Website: bh-photo
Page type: cart
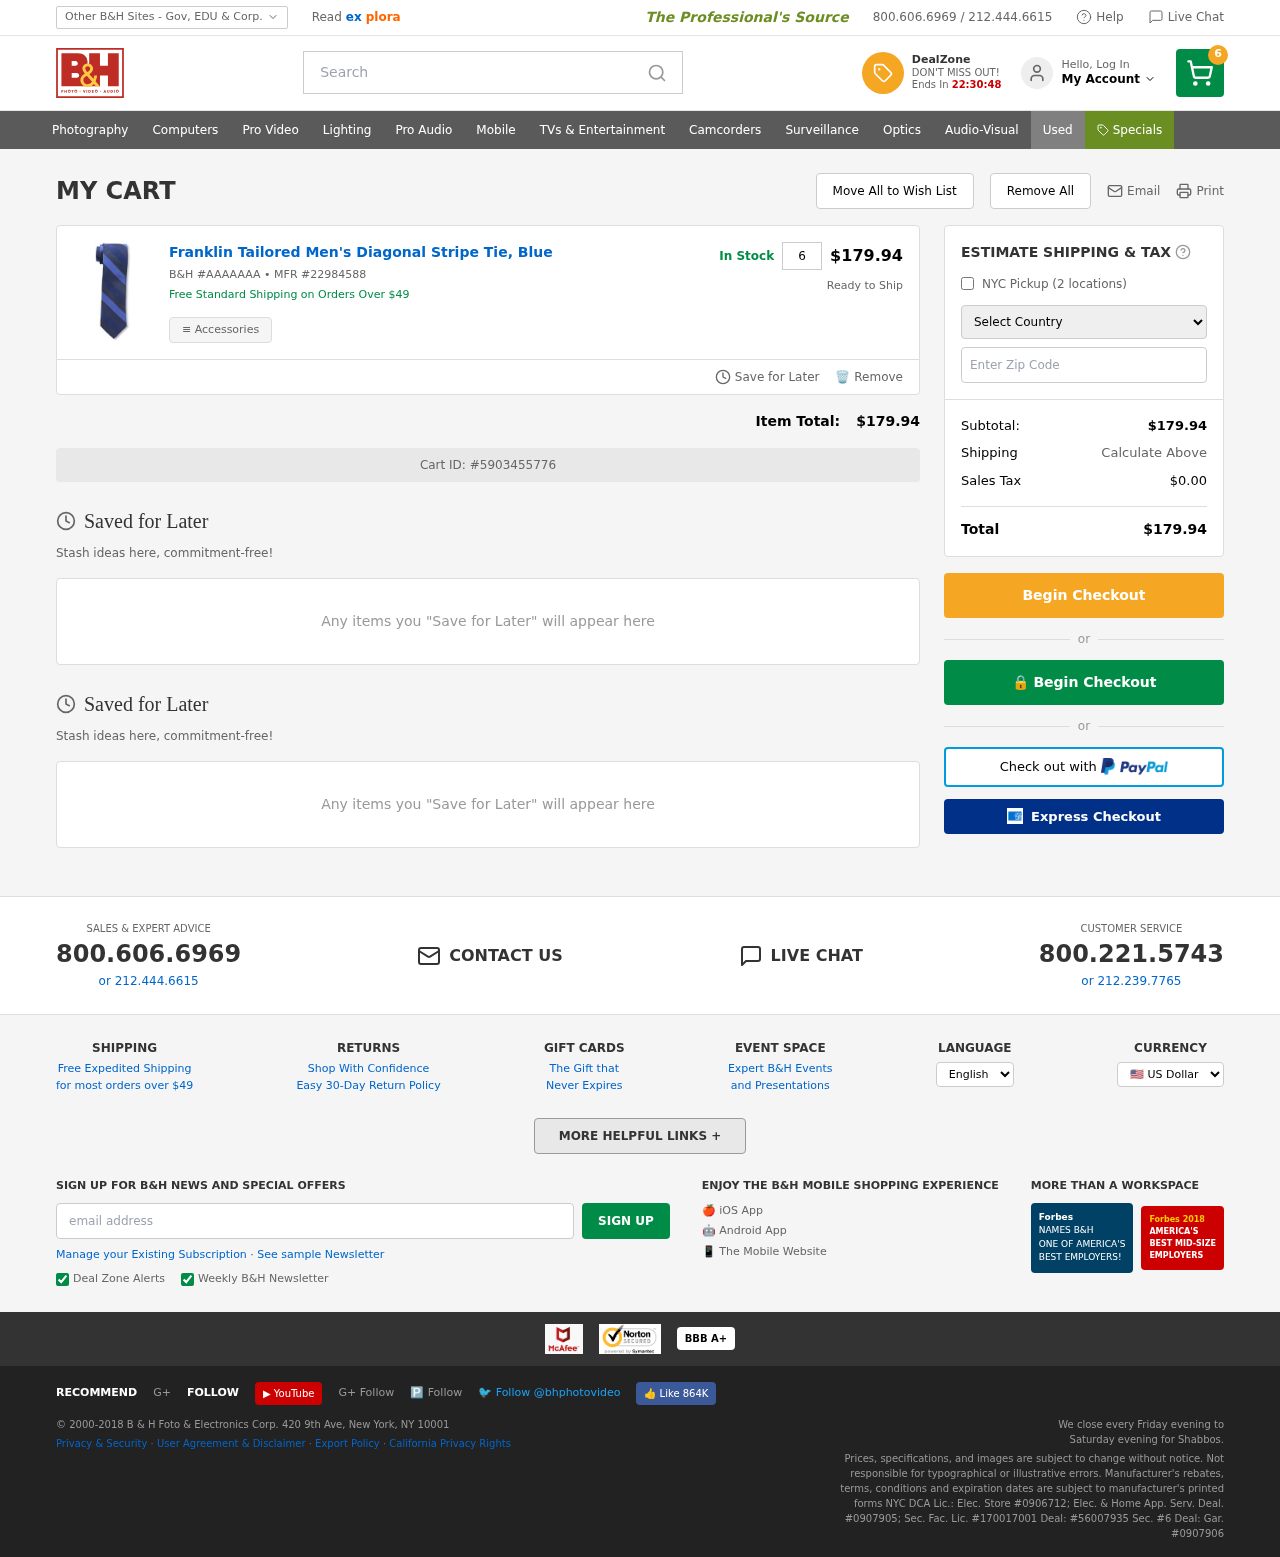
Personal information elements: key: PII_COUNTRY
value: United States
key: PII_EMAIL
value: elizabeth.jackson@hotmail.com
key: PII_POSTCODE
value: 78774
Product elements: key: PRODUCT1_NAME
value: Franklin Tailored Men's Diagonal Stripe Tie, Blue
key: PRODUCT1_QUANTITY
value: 6
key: PRODUCT1_SKU
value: AAAAAAA
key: PRODUCT1_MFR
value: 22984588
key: PRODUCT1_SUBTOTAL
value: $179.94
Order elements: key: ORDER_NUM_ITEMS
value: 6
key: ORDER_SUBTOTAL
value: $179.94
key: ORDER_ID
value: #5903455776
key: ORDER_TAX
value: $0.00
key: ORDER_TOTAL
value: $179.94
Search elements: key: HEADER_SEARCH
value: Search